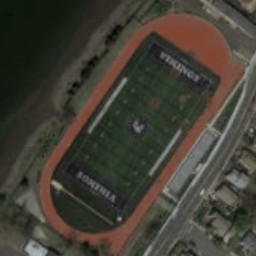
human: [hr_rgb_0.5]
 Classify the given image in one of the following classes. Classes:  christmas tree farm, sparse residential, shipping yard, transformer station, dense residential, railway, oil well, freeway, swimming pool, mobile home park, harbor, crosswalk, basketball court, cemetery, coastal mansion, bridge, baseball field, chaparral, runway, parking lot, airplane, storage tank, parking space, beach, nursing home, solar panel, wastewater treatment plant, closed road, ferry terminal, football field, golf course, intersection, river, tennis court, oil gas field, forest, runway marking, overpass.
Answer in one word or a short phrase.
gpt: football field